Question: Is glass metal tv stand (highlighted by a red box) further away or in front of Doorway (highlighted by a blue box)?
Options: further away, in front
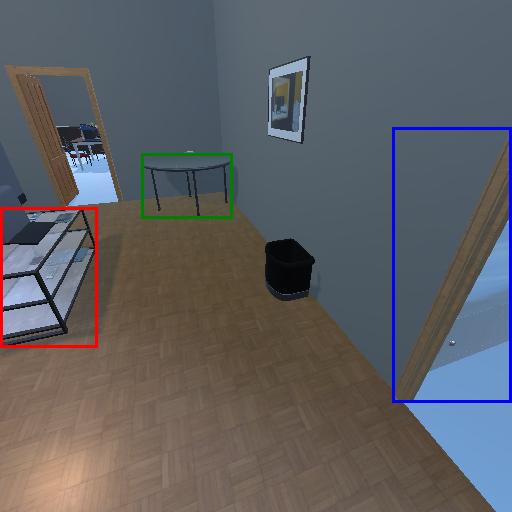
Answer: further away